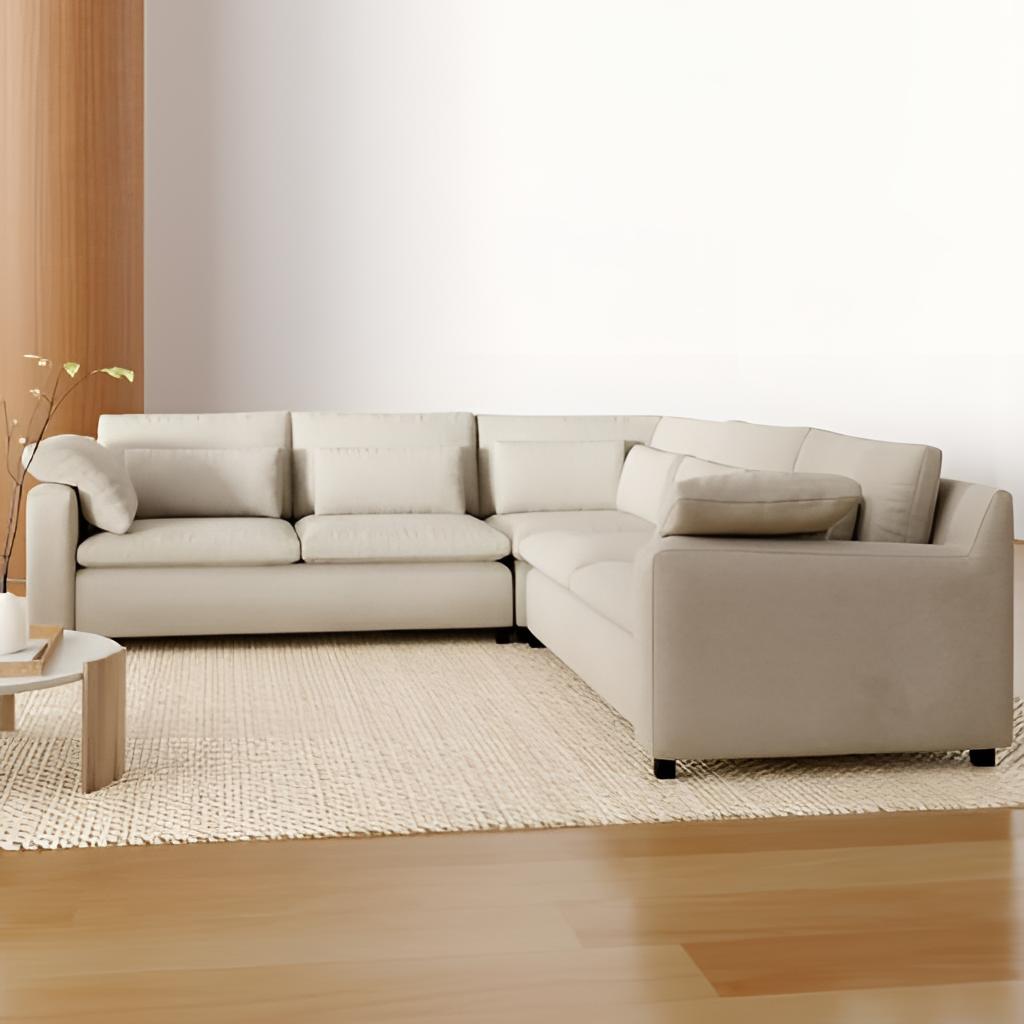
living room, fabric sectional sofa, white paint wallpaper, with solid pattern, contemporary, wood flooring, with plank pattern